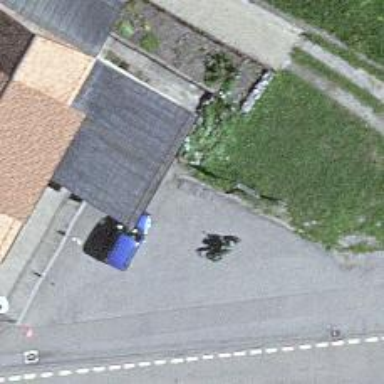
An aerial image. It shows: Charging station.